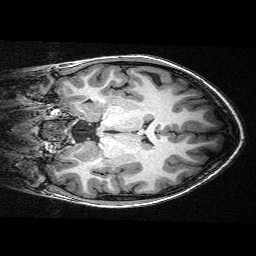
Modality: T1w
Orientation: coronal
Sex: male
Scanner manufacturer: siemens
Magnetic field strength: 3 T
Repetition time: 2.3 s
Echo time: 0.00336 s